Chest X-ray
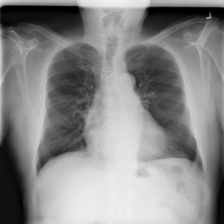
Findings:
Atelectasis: negative
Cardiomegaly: negative
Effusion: negative
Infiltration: positive
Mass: negative
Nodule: negative
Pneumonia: negative
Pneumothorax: negative
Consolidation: negative
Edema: negative
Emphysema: negative
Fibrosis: negative
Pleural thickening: negative
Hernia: negative